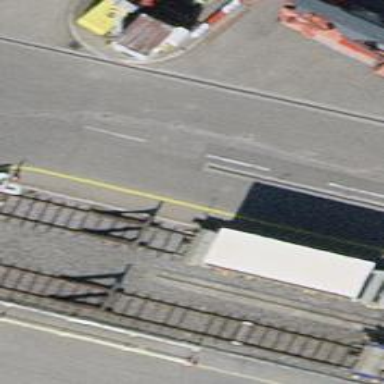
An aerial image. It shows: Railway buffer stop.